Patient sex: M
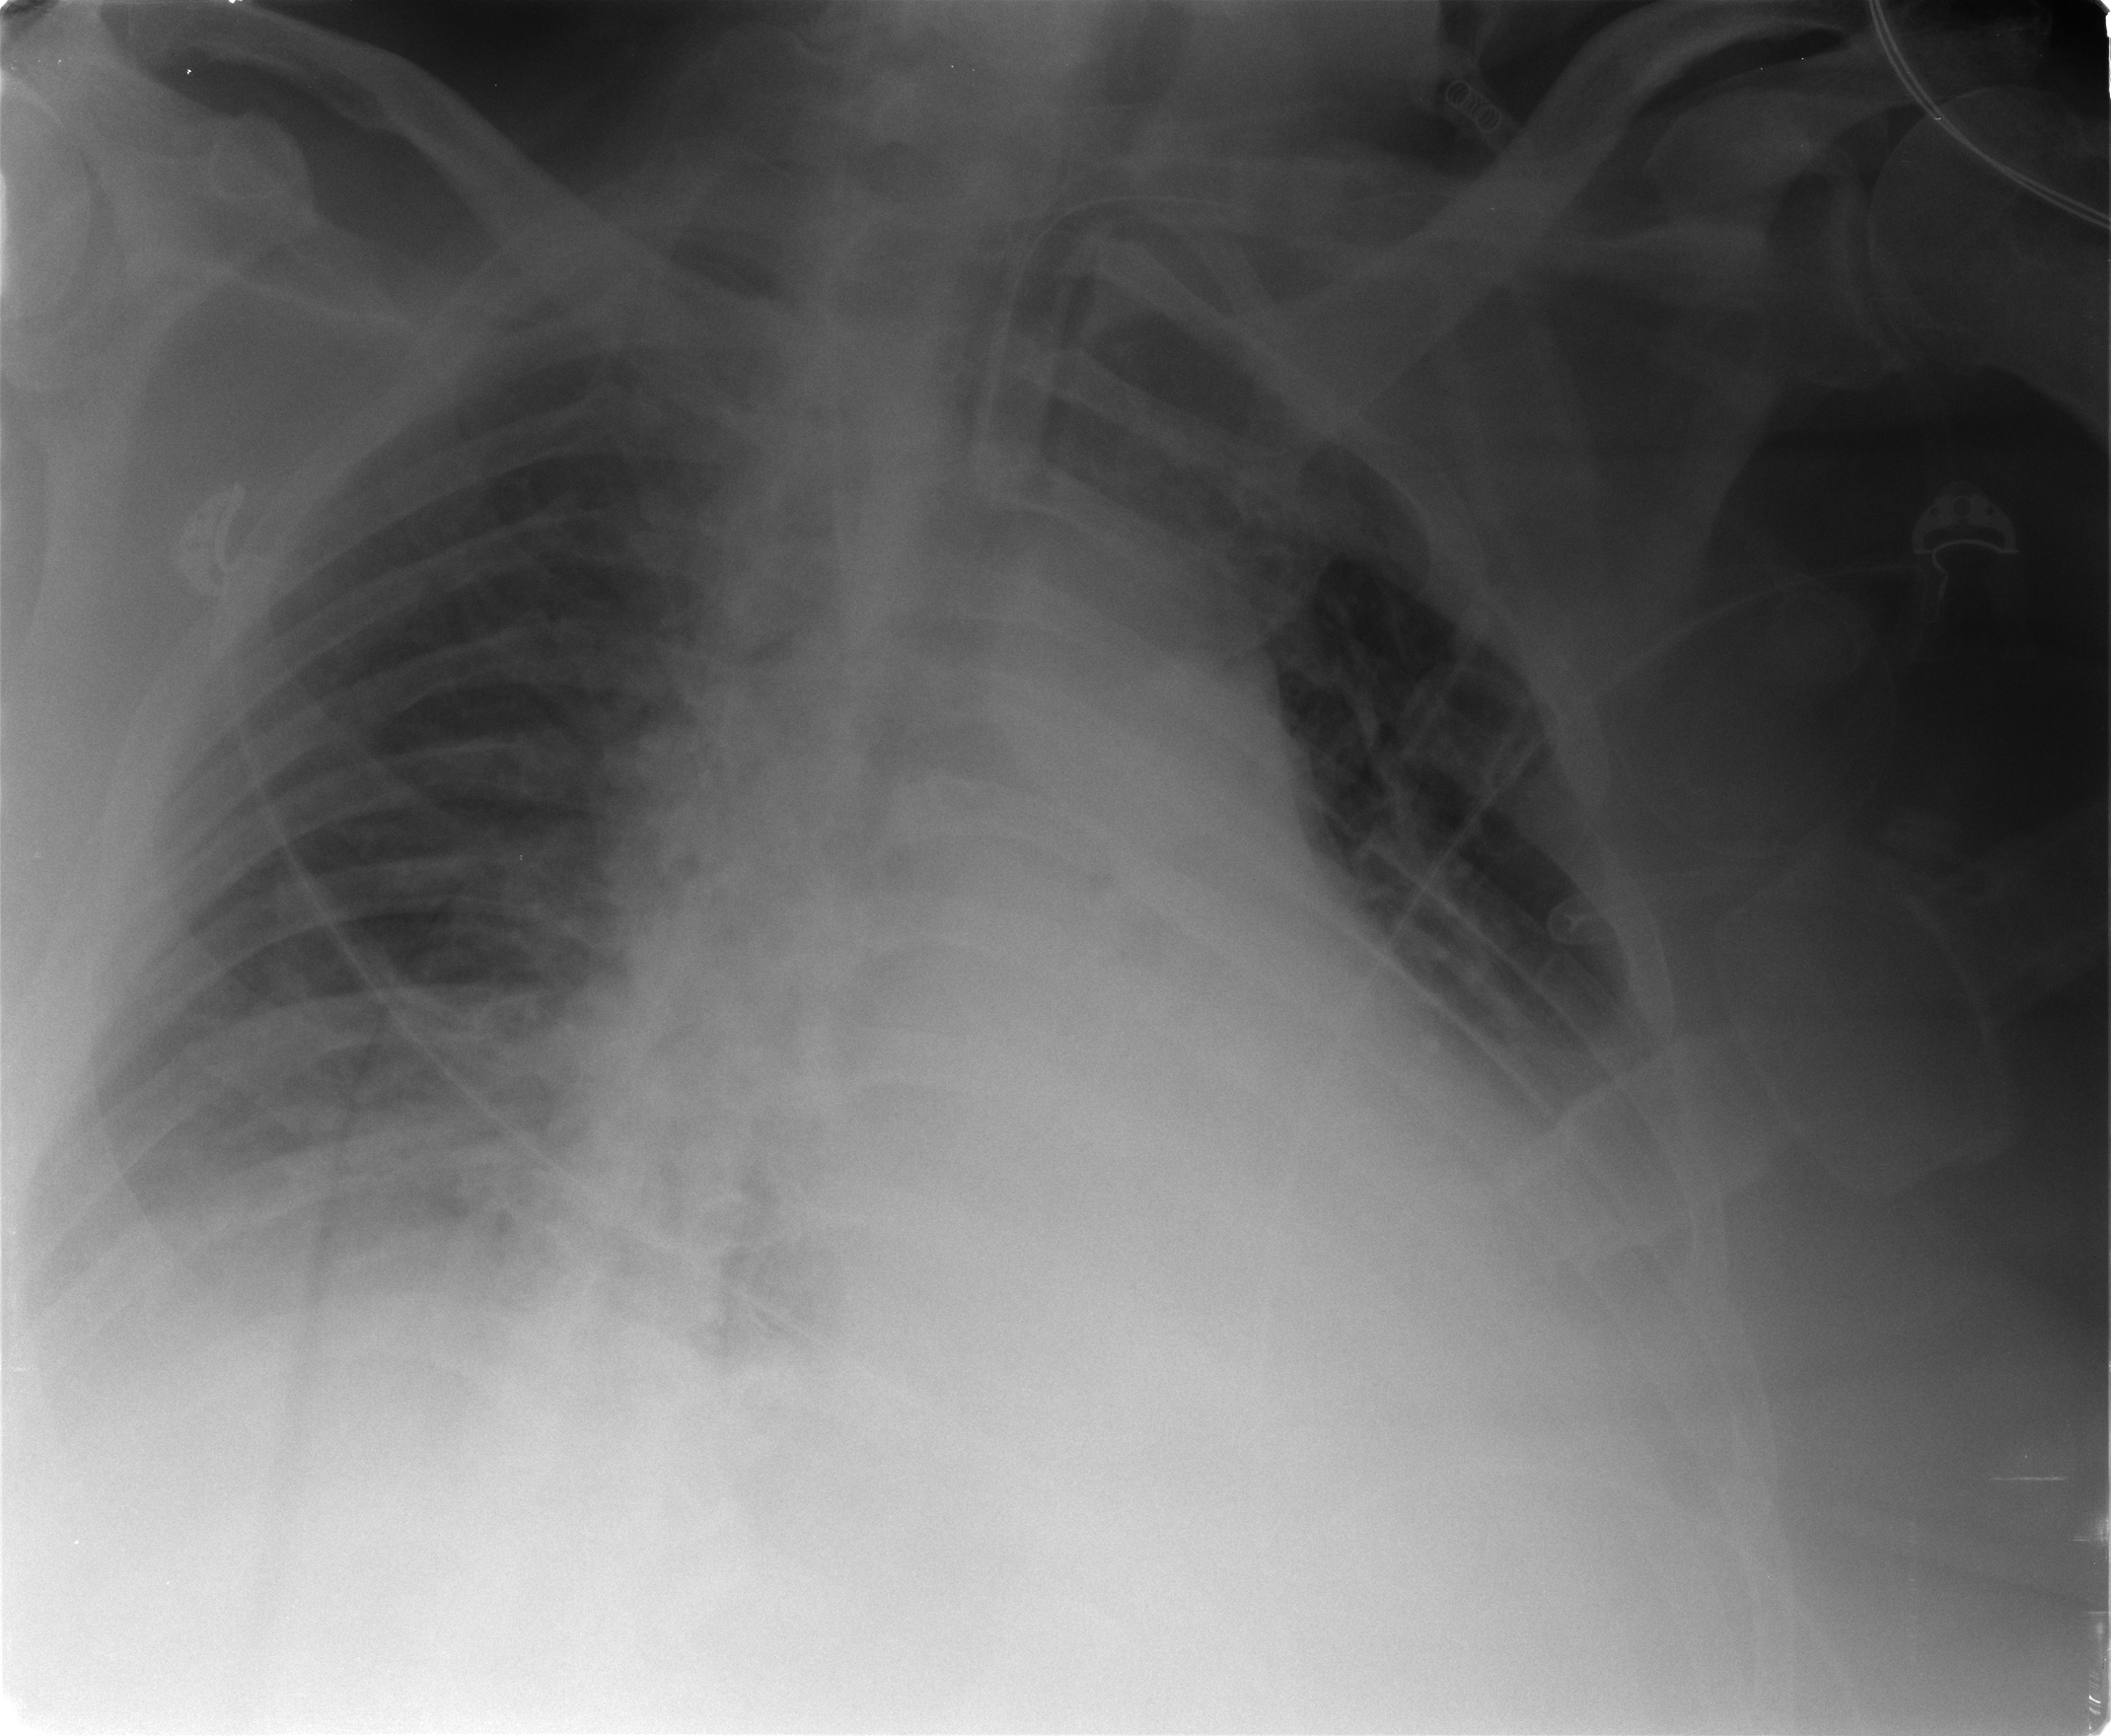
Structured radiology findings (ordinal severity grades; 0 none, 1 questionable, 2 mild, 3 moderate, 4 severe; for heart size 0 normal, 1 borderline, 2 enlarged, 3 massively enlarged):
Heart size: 2
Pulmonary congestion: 3
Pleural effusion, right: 2
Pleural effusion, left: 2
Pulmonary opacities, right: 2
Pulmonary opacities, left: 0
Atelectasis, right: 2
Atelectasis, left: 2